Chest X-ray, PA view. Patient: 41 years old, sex F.
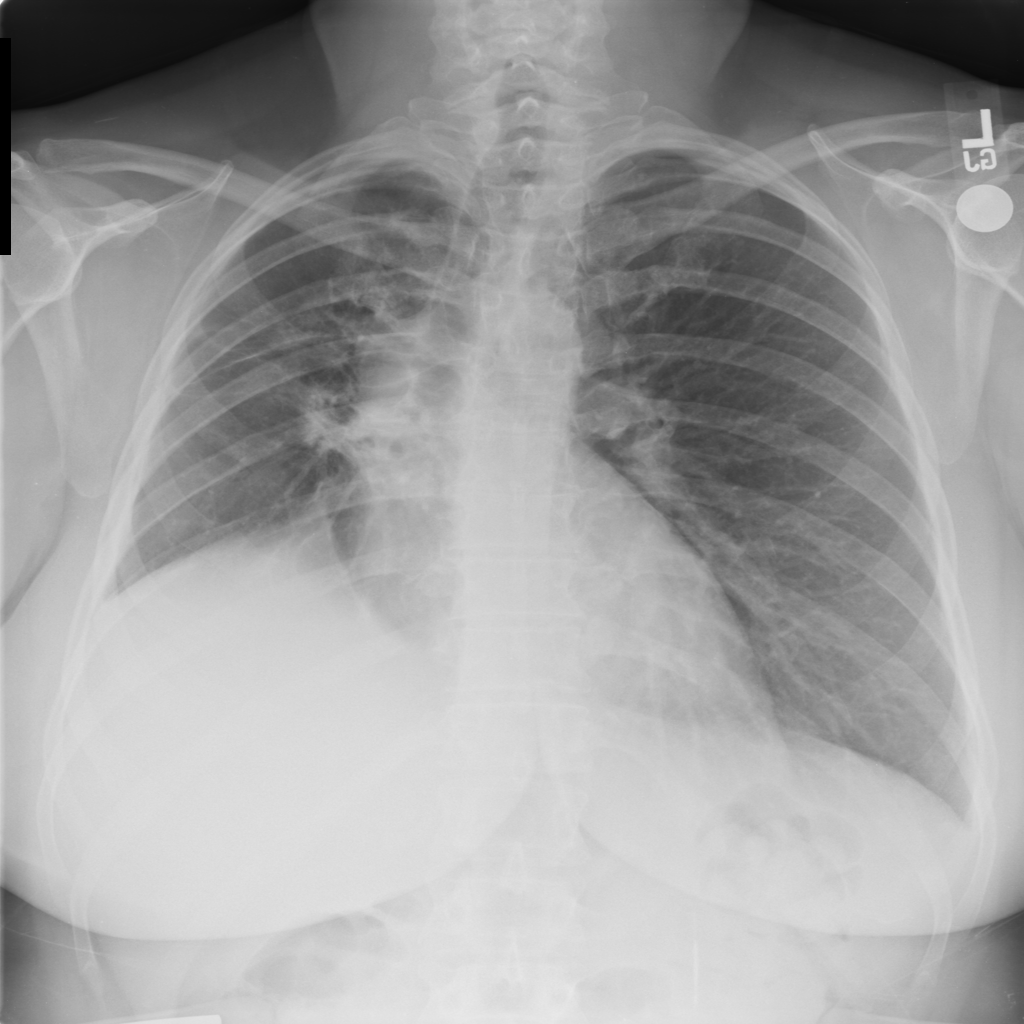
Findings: Infiltration